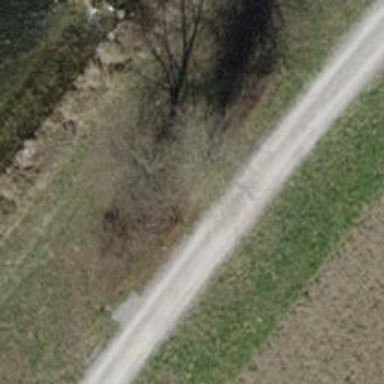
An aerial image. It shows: Brown bench.